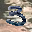
Label: 3